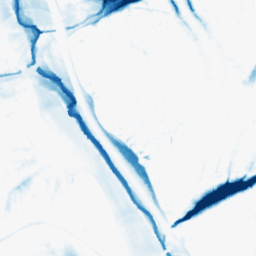
Category: morphological
Decomposition family: morphological_ellipse
Decomposition parameters: operation: closing
width: 30
height: 50
Upsampling method: linear_exact
Upsampling parameters: scale: 8
Upsampling scale: 8